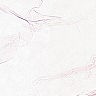
Metastatic tissue present: no